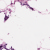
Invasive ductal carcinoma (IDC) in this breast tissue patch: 0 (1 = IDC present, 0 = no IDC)